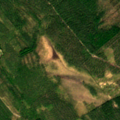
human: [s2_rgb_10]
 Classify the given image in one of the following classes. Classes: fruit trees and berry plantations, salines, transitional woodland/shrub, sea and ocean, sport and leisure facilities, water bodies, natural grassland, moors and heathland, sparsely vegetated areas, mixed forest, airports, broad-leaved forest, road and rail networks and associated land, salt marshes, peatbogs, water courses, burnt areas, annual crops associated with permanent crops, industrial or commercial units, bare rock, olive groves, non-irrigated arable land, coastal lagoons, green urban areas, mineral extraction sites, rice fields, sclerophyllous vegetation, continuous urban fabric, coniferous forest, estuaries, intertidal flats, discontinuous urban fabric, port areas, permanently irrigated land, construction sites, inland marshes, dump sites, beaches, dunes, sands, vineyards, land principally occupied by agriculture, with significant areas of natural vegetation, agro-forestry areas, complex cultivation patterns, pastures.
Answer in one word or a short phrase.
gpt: coniferous forest, transitional woodland/shrub